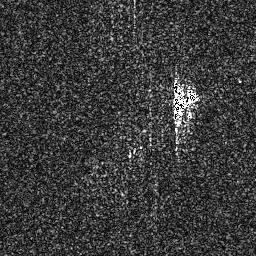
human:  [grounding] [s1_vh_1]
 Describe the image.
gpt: In the satellite image, there is  <ref>1 medium ship </ref> <box>[[66, 29, 77, 51, 0]]</box> located at right.